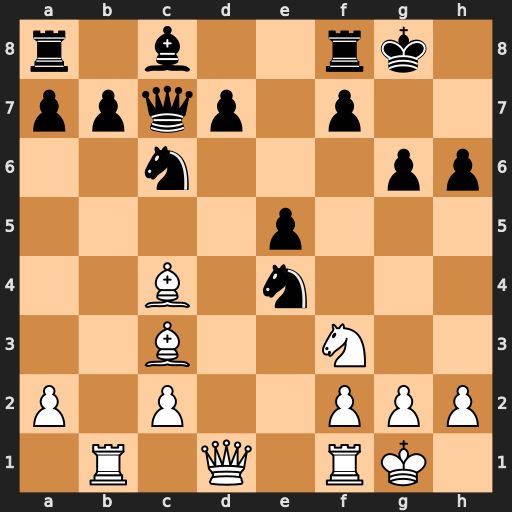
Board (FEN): r1b2rk1/ppqp1p2/2n3pp/4p3/2B1n3/2B2N2/P1P2PPP/1R1Q1RK1
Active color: w
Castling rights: -
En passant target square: -
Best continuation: Qd3 d5 Bxd5